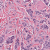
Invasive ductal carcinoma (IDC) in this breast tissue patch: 1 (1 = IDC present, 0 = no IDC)